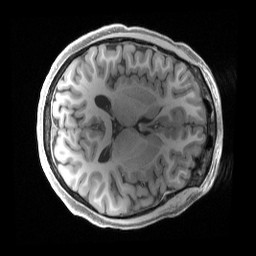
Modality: T1w
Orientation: axial
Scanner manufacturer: siemens
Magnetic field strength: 3 T
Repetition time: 2.4 s
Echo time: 0.00222 s